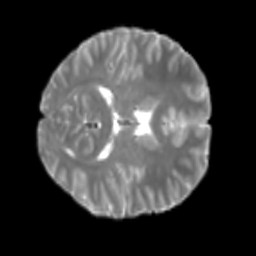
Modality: T2w
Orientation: axial
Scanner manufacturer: siemens
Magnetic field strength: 3 T
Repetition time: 4 s
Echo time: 0.0594 s